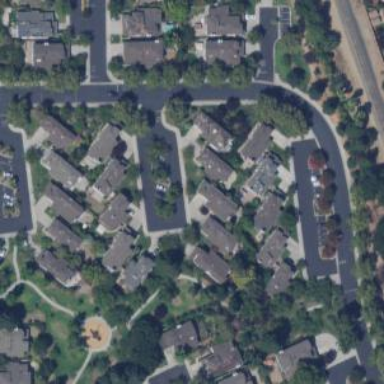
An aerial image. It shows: Residential road with separate sidewalk.